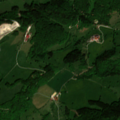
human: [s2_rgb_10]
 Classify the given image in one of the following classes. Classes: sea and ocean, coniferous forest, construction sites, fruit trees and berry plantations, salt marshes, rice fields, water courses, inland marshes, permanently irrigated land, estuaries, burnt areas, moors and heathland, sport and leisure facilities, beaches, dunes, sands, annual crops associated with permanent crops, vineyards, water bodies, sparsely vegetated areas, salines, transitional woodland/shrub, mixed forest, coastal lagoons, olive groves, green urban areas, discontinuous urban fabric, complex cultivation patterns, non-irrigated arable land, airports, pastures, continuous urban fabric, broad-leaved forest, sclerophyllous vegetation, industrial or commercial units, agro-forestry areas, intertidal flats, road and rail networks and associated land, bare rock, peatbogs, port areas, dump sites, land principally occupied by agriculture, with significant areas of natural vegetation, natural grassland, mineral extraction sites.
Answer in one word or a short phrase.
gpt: pastures, land principally occupied by agriculture, with significant areas of natural vegetation, mixed forest